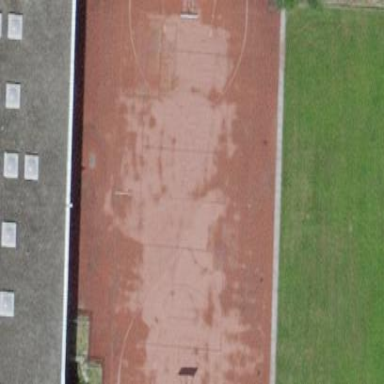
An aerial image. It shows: Basketball court on leisure land pitch.